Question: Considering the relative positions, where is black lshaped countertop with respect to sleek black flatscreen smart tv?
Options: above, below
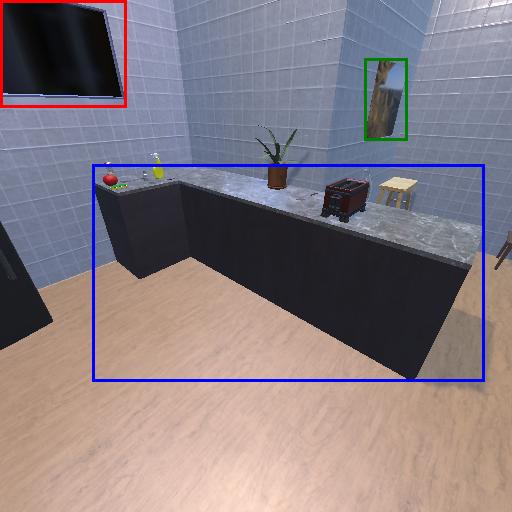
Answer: above